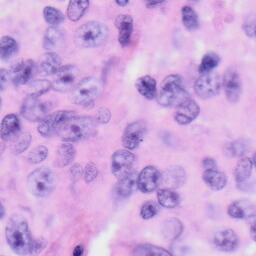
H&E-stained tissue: Skin